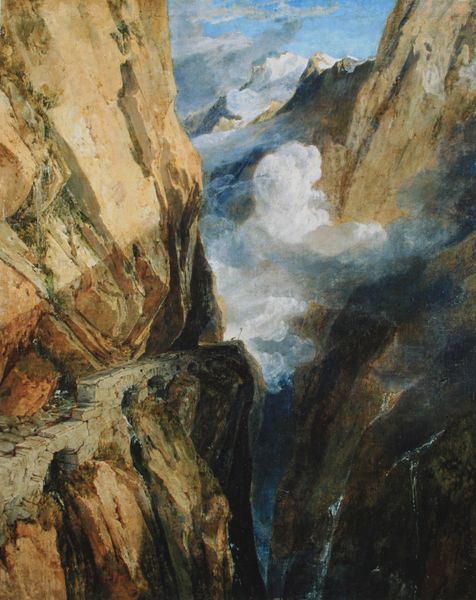
Titel: Die Teufelsschlucht
Künstler: William Turner
Standort: Birmingham (UK)
Institution: Birmingham Museum and Art Gallery
Schlagwörter: berg, blau, felsen, gemälde, gestein, himmel, schatten, wasser, weiß, wolken, fluss, grün, impressionismus, landschaft, ocker, braun, grau, licht, schwarz, straße, gras, schnee, weg, beige, malerei, wand, stein, steine, öl, einsamkeit, horizont, natur, brücke, einsam, pfad, sonne, tal, wasserfall, gischt, sommer, düster, perspektive, berge, dolomiten, fels, gebirge, gipfel, klippen, steilhang, verlassen, mauer, farbe, nebel, schlucht, steil, romantik, brandung, dampf, erhaben, wetter, duktus, marron, tiefe, klippe, bögen, alpen, abgrund, felsig, schluchten, strecke, karg, dramatisch, rundbögen, vue, aquädukt, gebirgslandschaft, tirol, ciel, riß, peinture, wanderung, steig, pass, grat, klamm, wanderweg, eau, zerklüftet, wildbach, aquadukt, schroff, alpin, bleu, montagne, tief, nuage, rochers, rocher, spalt, wander, spalte, mer, erhabenheit, blue, sommet, krat, falaise, roche, menschenlos, gebirgspfad, tempête, felsenwand, 19. jahrhundert, clandschaft, jäh, précipice, sky, à pic, bouillonnante, cloud, brown